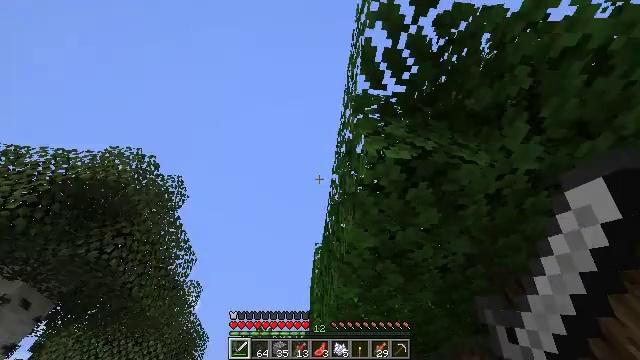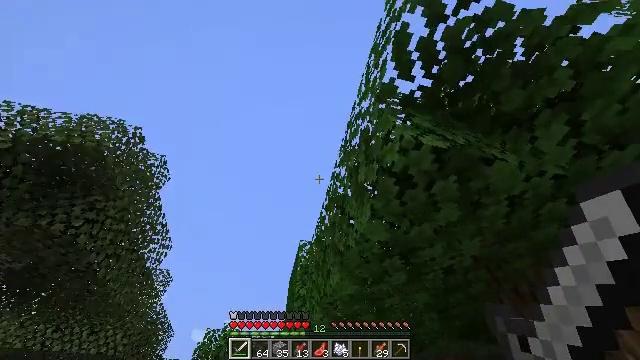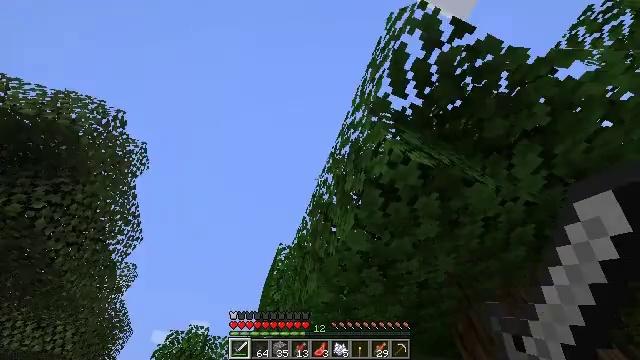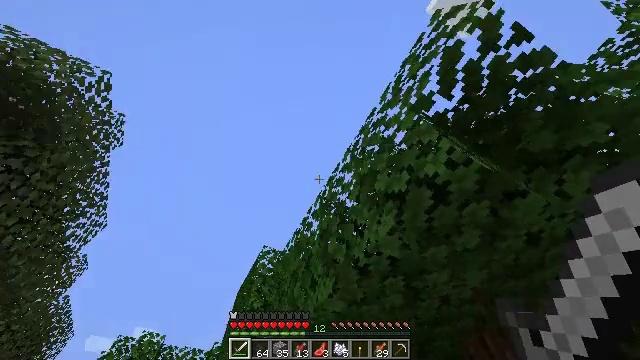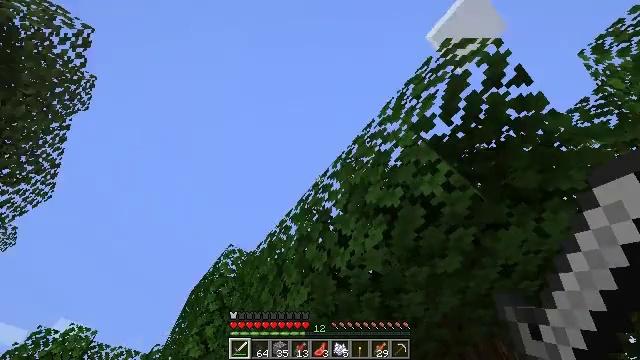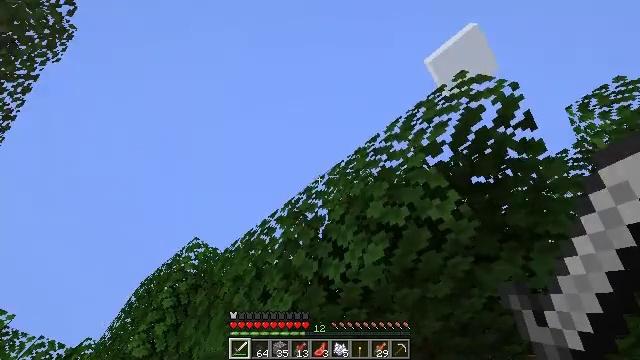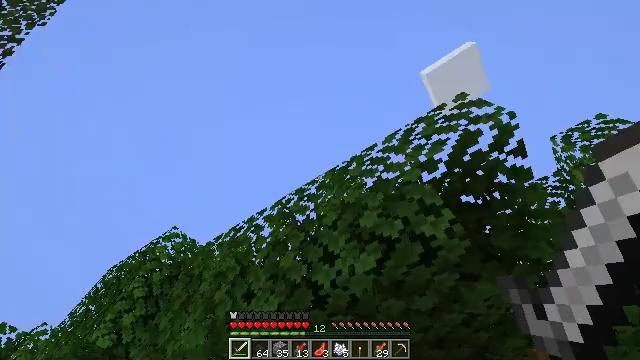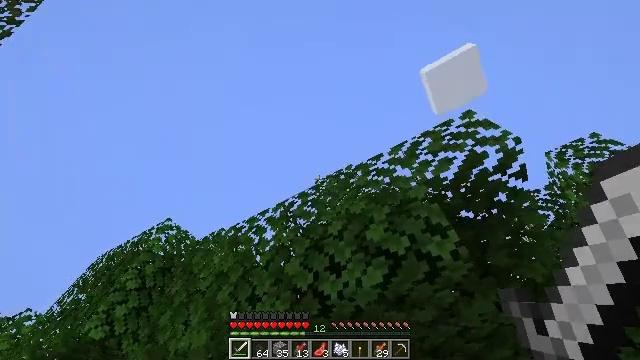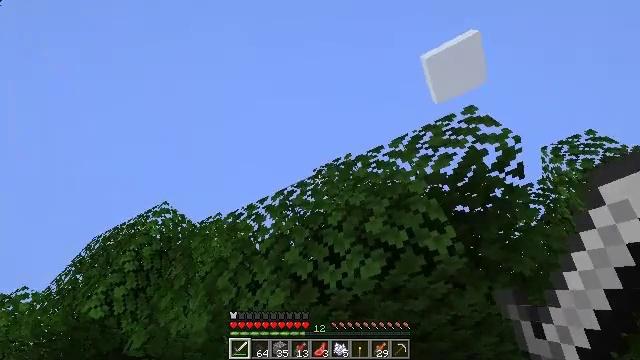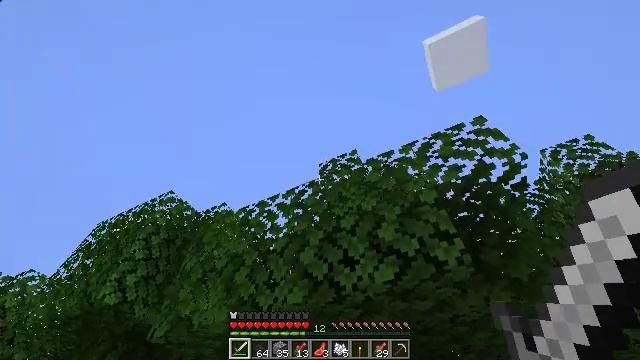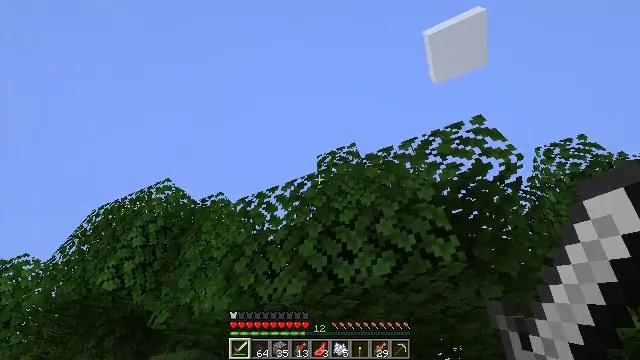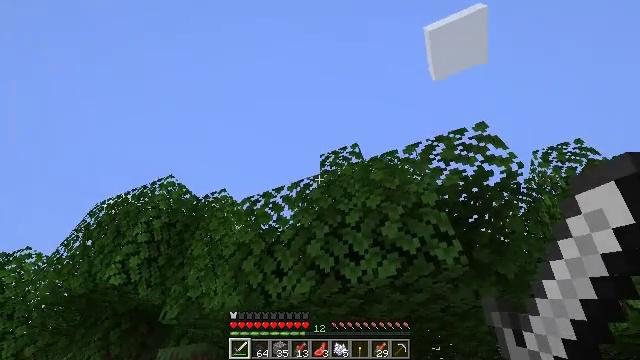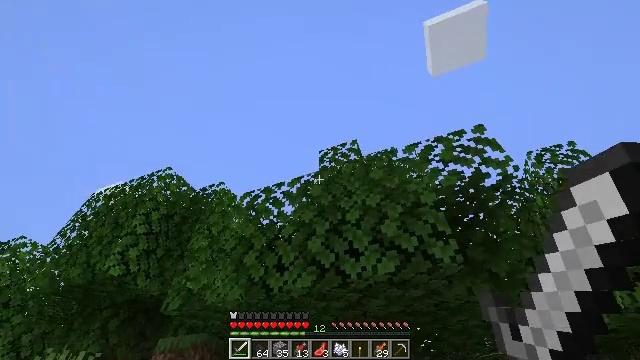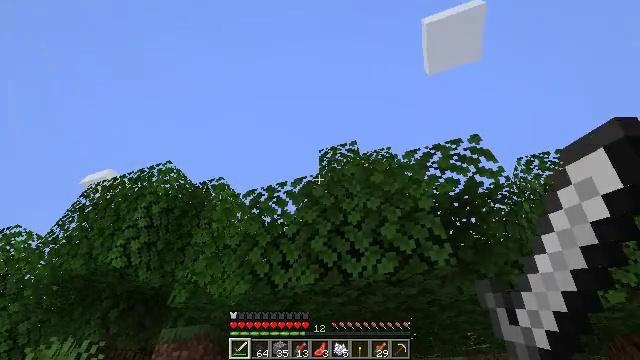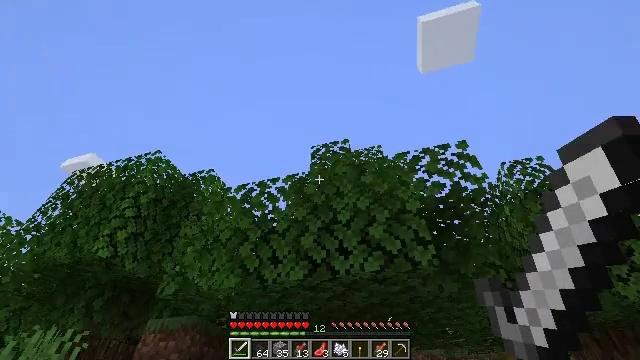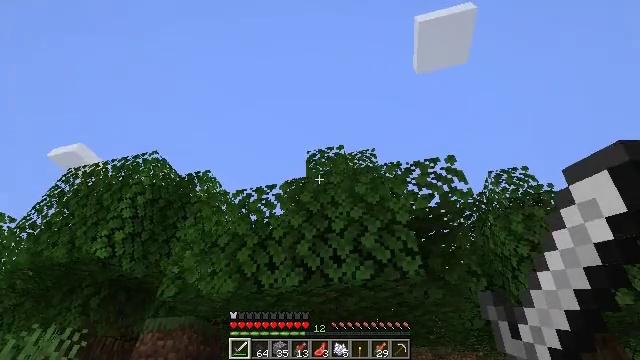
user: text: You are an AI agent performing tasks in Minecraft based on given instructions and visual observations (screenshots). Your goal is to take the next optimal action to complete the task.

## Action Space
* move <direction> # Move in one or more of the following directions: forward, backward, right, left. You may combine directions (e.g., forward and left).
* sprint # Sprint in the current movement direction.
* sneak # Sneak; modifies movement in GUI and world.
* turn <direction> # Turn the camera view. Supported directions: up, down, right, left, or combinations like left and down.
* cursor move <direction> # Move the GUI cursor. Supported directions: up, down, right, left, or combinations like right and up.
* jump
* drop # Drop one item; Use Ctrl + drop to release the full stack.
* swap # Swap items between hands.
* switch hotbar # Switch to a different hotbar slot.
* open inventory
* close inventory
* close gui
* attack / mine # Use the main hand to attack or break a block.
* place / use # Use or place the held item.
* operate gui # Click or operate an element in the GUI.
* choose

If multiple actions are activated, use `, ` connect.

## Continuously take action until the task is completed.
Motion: motion action
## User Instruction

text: Interact with the furnace to cook salmon.
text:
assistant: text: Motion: move forward and move left, turn right
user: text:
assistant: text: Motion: move left, turn right and up
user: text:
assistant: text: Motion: move left, turn right
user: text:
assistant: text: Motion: move left, turn right and up
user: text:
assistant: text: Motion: move back and move left, turn right
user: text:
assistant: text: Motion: move back and move left, turn right
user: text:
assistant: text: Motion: move back and move left, turn right and down
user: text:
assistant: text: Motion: move back and move left, turn right and down
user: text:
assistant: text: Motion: move back and move left, turn right and down
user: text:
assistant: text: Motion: move back and move left, turn right and down
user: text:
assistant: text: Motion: move back and move left, turn right and down
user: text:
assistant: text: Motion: move back and move left, turn right and down
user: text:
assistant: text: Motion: move back, turn right and down
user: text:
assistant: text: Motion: move back, turn right and down
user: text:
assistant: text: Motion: move back, turn right
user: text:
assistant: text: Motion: move back and move left, turn right
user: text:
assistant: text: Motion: move back and move left, turn right
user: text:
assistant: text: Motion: move back and move left, turn right and down
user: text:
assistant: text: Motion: move back and move left, turn right and down
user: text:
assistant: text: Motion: move back and move left, turn right
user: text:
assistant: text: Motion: move back and move left
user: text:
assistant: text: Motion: move back
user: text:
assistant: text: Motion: move back
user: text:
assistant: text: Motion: move back
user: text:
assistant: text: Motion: move back and move left
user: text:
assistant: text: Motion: move back and move left
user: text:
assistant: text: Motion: move back and move left
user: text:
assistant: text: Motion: move back and move left
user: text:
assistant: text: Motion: move left
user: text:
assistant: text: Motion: move left